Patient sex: M
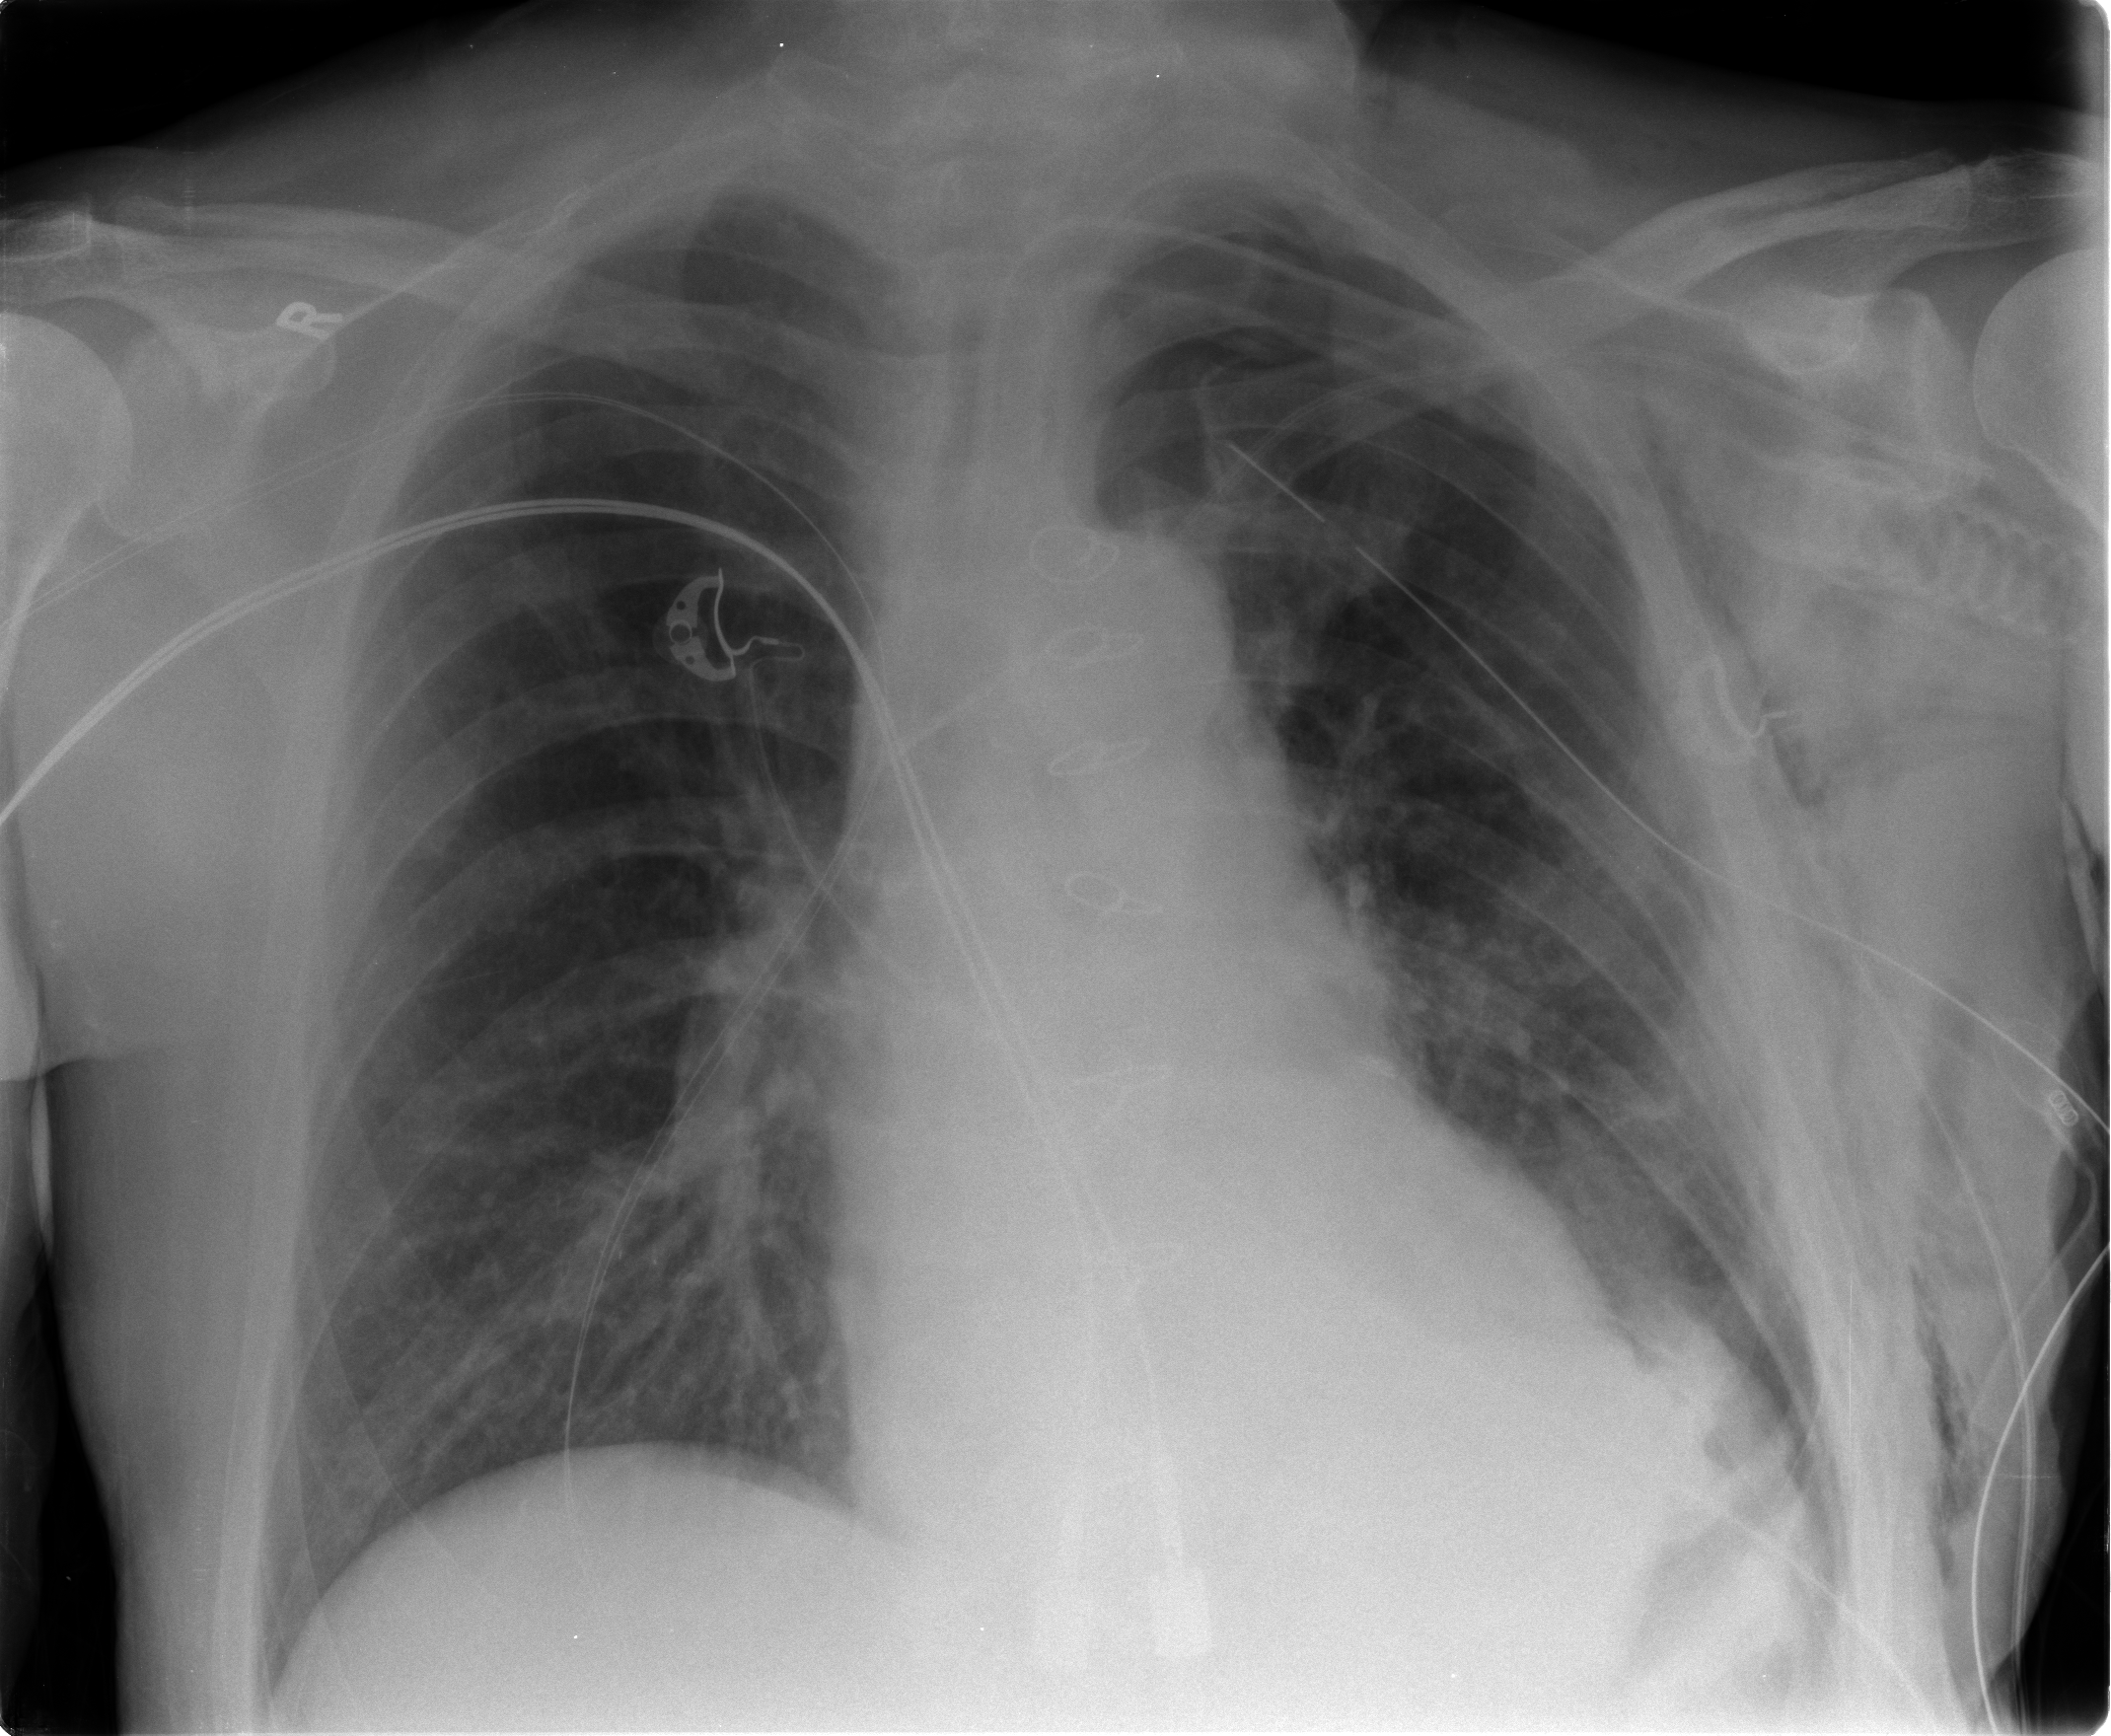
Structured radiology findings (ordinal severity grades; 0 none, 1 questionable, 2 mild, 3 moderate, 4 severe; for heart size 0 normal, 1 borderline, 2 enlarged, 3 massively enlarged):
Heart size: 2
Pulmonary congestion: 2
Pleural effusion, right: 0
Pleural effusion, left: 0
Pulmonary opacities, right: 2
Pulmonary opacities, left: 2
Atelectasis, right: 2
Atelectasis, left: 2